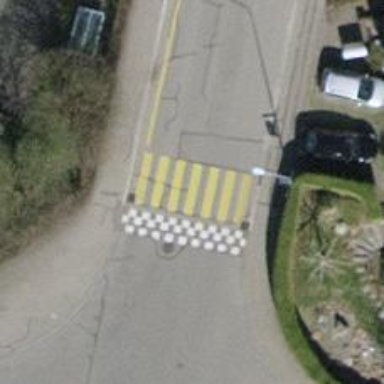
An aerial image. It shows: Uncontrolled zebra crossing on the road.